六年级 · 组合数学
如下图,

(1)摆 1 个六边形用 (

)根小棒。(

)$=1 \times 5+1$

(2)摆 2 个六边形用 (

)根小棒。(

)$=2 \times 5+1$

(3)摆 3 个六边形用 (

)根小棒。
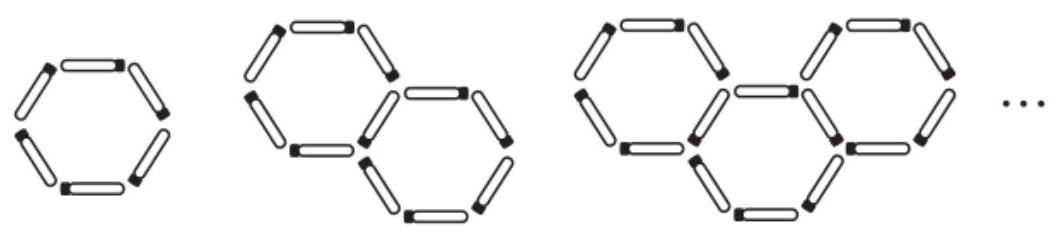
答案: (1)6 6$(2) 11$